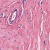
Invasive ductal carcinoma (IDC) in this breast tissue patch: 0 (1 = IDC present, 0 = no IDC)